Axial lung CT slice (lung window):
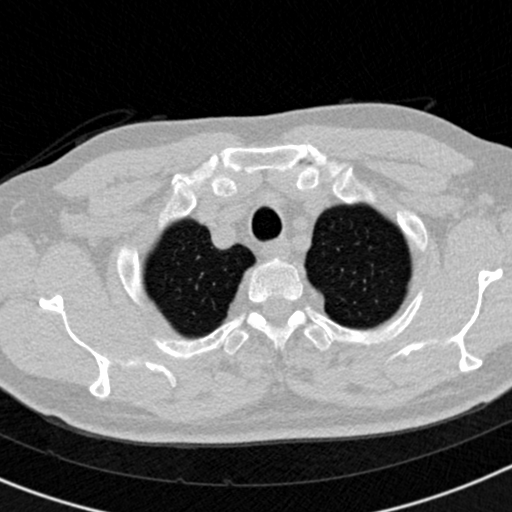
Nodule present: no